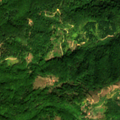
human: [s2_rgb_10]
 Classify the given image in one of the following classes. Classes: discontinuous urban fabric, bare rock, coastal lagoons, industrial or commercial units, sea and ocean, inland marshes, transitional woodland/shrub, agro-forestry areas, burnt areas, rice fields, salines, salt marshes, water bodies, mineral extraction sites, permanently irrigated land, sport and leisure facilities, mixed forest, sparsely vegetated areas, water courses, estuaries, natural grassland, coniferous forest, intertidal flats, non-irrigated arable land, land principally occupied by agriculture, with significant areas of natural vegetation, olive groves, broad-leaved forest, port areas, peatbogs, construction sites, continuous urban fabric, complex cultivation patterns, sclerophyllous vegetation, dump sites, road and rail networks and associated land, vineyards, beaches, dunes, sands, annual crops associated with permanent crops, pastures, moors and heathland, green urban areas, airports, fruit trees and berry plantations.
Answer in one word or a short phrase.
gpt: broad-leaved forest, transitional woodland/shrub